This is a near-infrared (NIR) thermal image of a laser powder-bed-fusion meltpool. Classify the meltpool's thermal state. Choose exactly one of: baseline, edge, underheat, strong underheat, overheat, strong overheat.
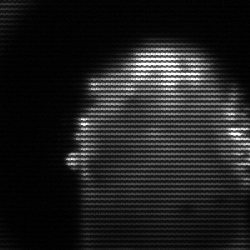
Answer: baseline